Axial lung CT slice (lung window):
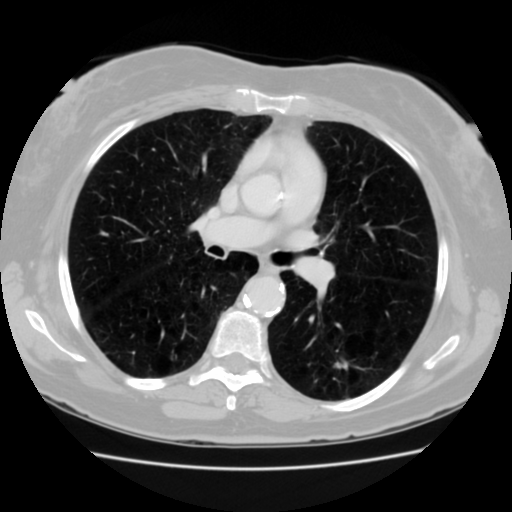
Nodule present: no